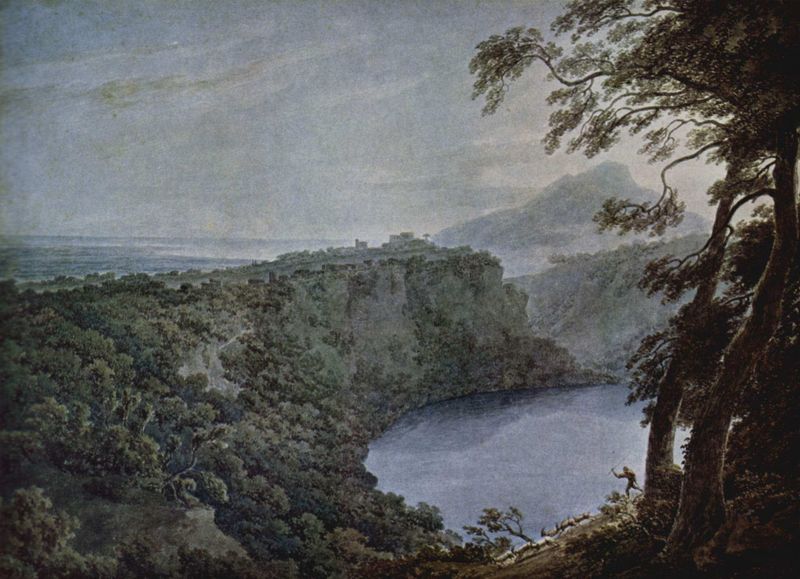
Titel: Nemisee mit der Stadt Genzano
Künstler: John Robert Cozens
Standort: London
Institution: Collection Tom Girtin
Schlagwörter: baum, berg, blau, blätter, dunkel, felsen, gemälde, gewitter, himmel, laub, mann, meer, schatten, wasser, weiß, wolken, aquarell, baumstämme, bäume, fluss, grün, landschaft, see, stadt, ufer, äste, abend, bewegung, bunt, grau, hell, holz, licht, schwarz, ausblick, blick, haus, schloss, tiere, weg, wiese, wolke, malerei, mensch, öl, ast, baumstamm, dämmerung, ebene, ferne, horizont, hügel, morgen, natur, weite, wind, zweige, gehen, gewässer, kirche, sträucher, insel, figur, tal, wald, anhöhe, stock, deutschland, aussicht, küste, stab, abhang, laufen, anstieg, berge, fels, gebirge, hang, dorf, dunst, nebel, herde, landschaftsmalerei, steil, idylle, treiben, böschung, romantik, stämme, unwetter, wild, läufer, stimmung, tiefe, hoch, bucht, panorama, ruine, burg, höhe, vulkan, festung, wälder, rennen, ruinen, jagd, sehnsucht, jäger, reh, rehe, holzfäller, geäst, wanderer, griechenland, dicht, nadeln, grüb, icht, plateau, speer, schafe, hirte, hüten, schaafe, sporn, gewölk, bergsee, aufstieg, jagen, ziegen, ziegenhirte, abstieg, weitblick, blautopf, schwaben, weite landschaft, waald, sadness, beewuchs, blaue farbigkeit, kochl, ortschaft auf felsen, vulkansee, wind in den bäumen, weiter blick, cum